Field crop: maize
Growth stage: 2
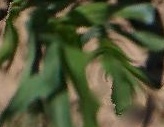
Species: maize